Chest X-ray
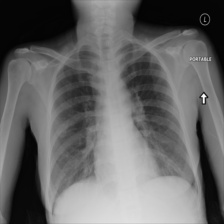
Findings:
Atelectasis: negative
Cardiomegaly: negative
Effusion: negative
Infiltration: negative
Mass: negative
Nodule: negative
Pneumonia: negative
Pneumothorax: negative
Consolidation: positive
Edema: negative
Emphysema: negative
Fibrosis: negative
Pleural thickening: negative
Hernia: negative